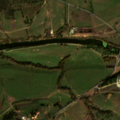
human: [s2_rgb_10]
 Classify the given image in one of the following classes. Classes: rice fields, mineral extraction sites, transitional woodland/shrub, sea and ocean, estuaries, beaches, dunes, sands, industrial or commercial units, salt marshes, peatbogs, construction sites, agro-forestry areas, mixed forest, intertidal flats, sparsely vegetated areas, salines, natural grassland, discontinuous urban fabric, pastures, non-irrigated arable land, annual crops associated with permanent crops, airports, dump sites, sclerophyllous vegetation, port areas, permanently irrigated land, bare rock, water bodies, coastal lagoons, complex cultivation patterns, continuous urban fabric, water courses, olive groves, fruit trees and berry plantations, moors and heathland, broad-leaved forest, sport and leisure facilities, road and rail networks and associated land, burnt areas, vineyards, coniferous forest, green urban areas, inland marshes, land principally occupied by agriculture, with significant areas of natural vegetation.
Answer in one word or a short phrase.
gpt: non-irrigated arable land, permanently irrigated land, vineyards, complex cultivation patterns, agro-forestry areas, water bodies